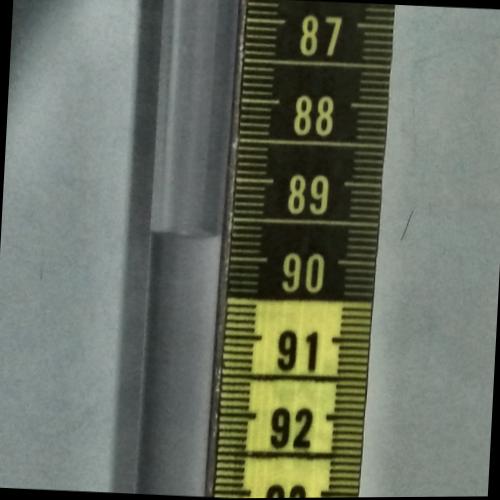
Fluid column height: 89.7 cm